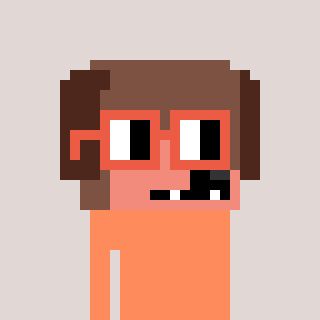
a pixel art character with square orange glasses, a dog-shaped head and a peachy-colored body on a warm background